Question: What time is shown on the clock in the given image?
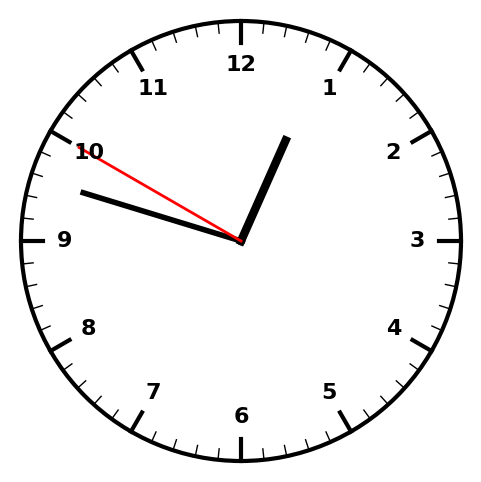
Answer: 12:47:50